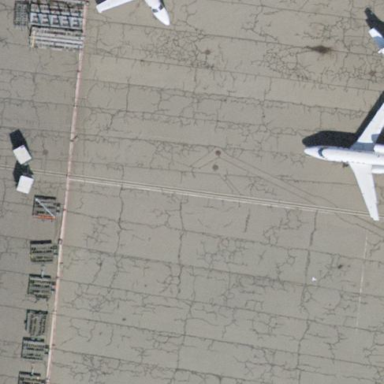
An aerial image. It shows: Apron at the airport.